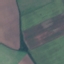
Land use / land cover class: AnnualCrop